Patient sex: F
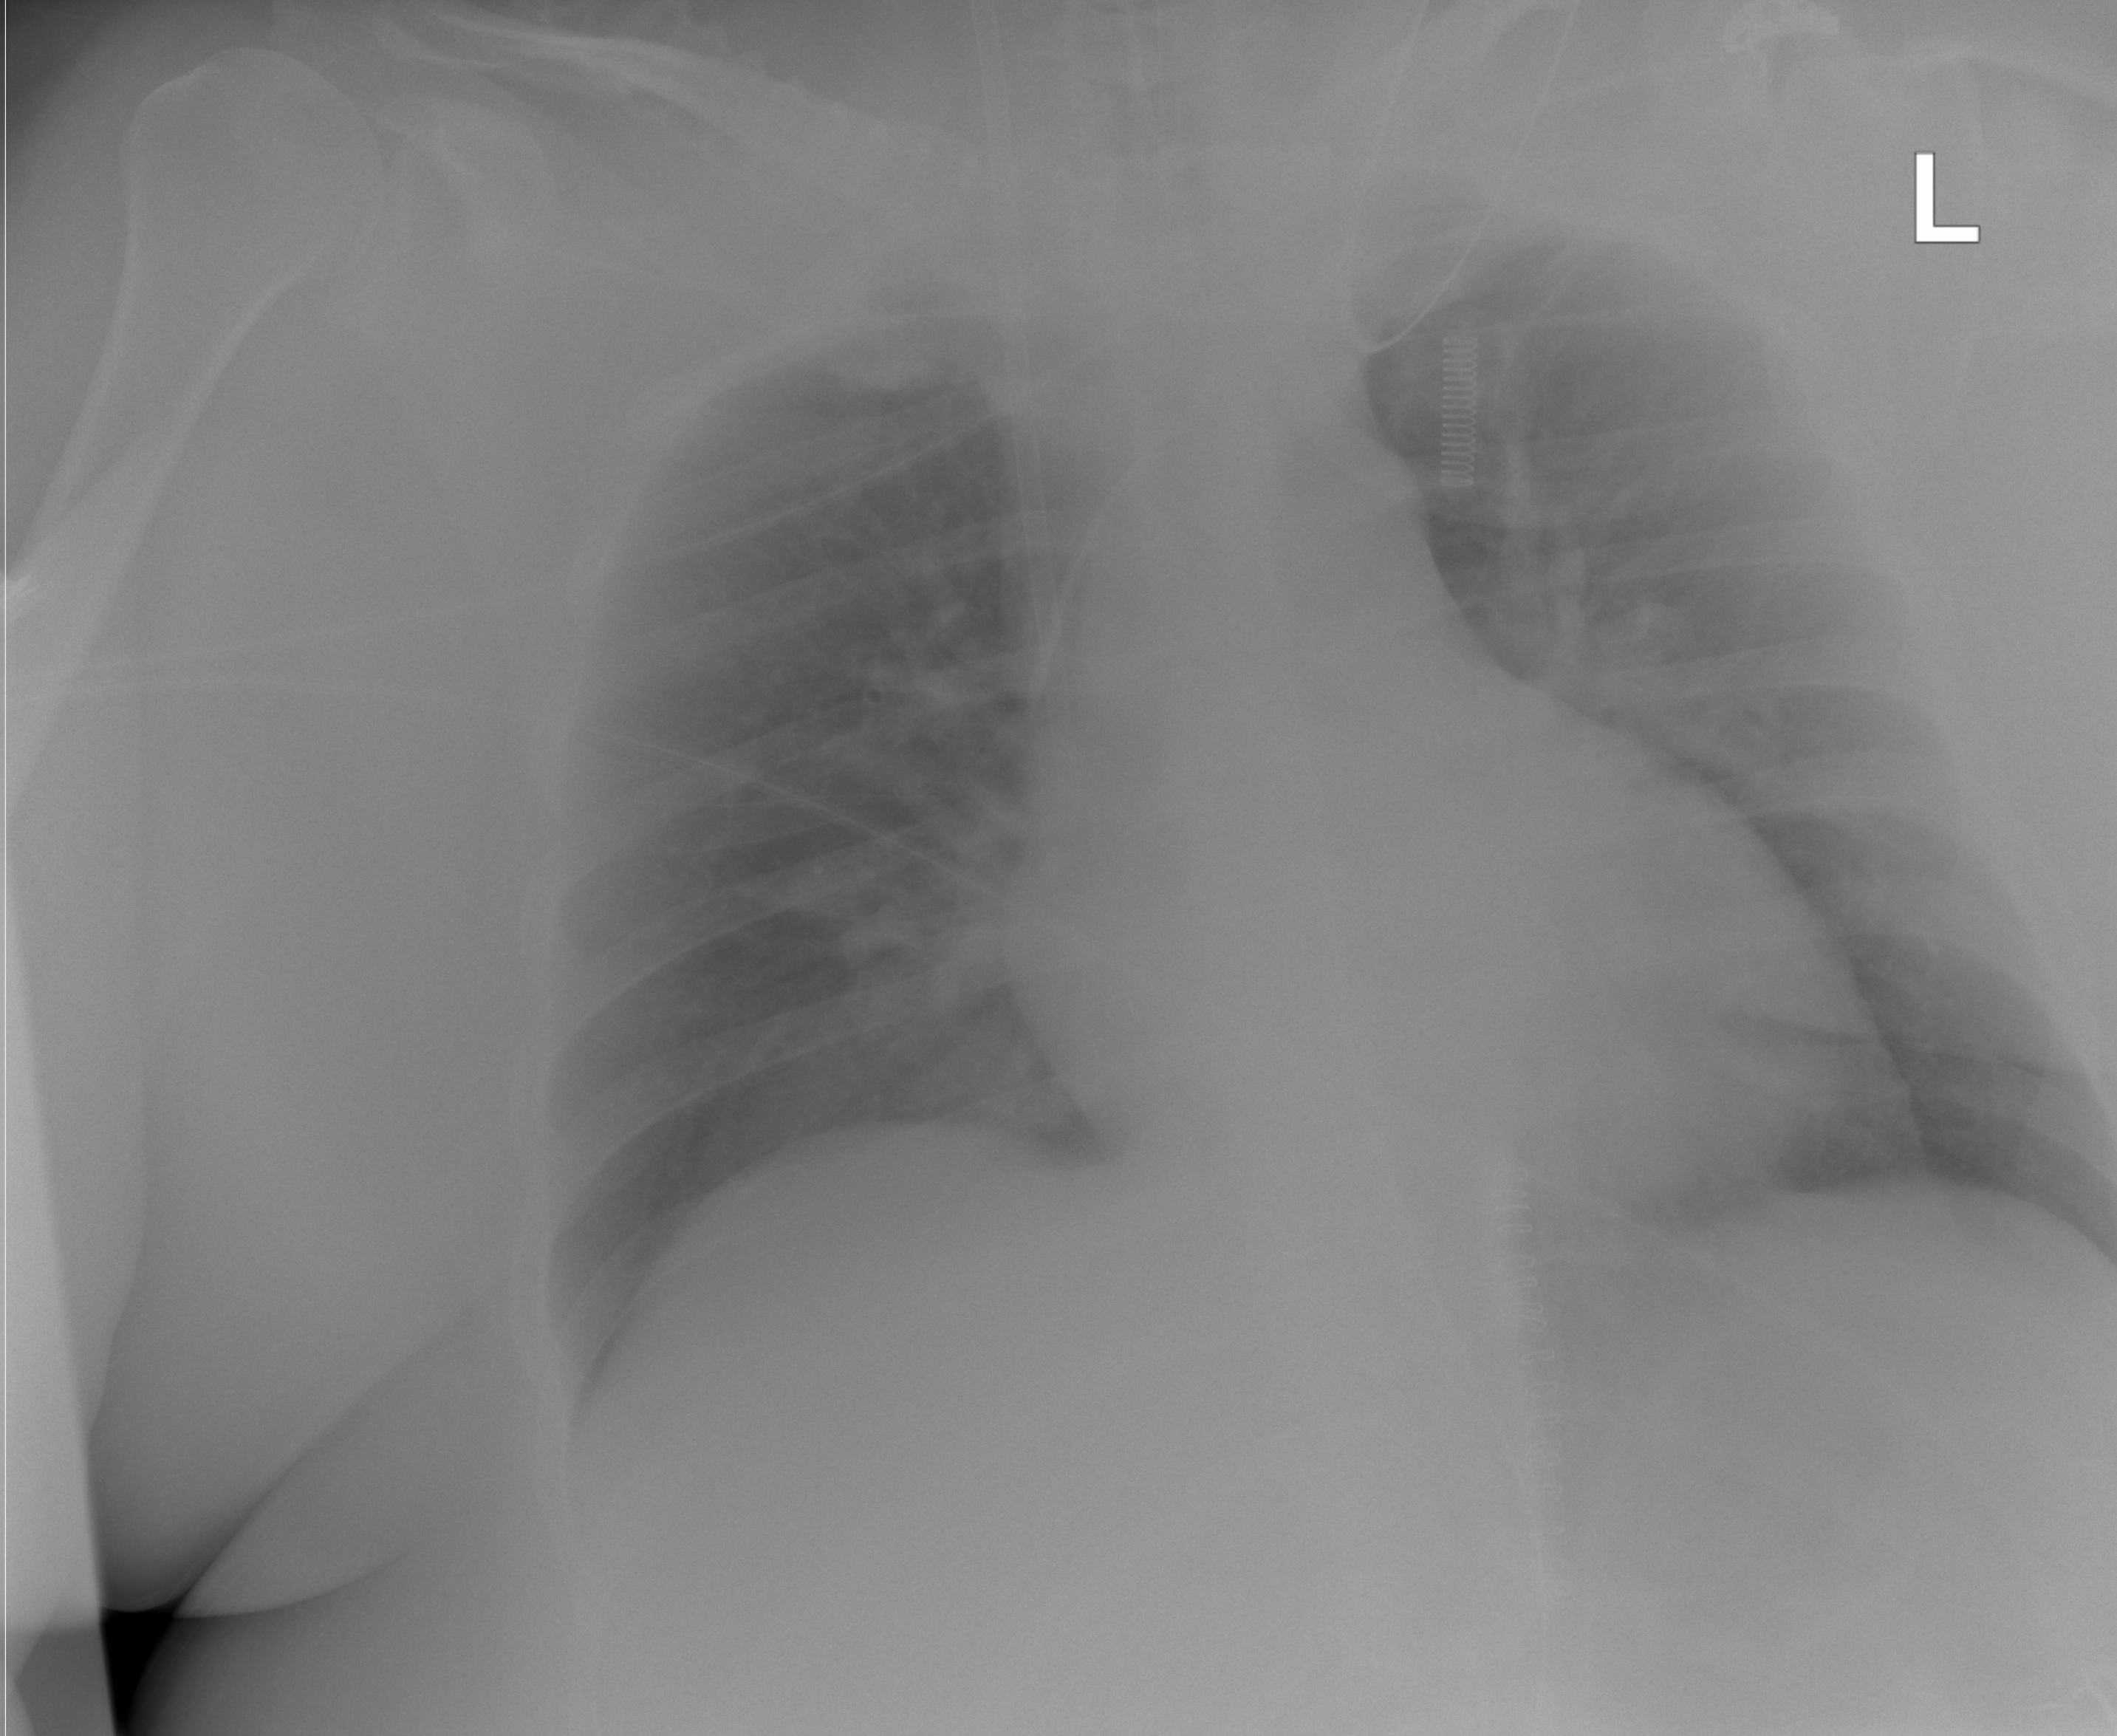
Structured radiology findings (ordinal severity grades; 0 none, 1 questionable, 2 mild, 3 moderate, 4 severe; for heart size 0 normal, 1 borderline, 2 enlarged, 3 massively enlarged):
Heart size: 2
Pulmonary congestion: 2
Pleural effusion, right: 0
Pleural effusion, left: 0
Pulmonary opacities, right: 0
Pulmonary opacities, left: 0
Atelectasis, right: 0
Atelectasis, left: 0